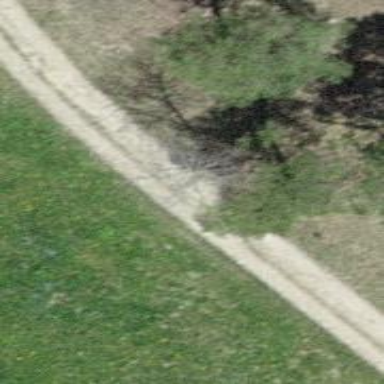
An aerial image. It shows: Track with grade2 tracktype.